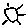
Label: sun